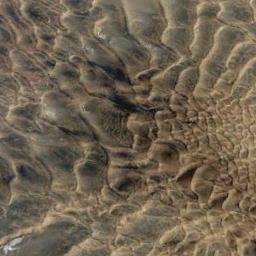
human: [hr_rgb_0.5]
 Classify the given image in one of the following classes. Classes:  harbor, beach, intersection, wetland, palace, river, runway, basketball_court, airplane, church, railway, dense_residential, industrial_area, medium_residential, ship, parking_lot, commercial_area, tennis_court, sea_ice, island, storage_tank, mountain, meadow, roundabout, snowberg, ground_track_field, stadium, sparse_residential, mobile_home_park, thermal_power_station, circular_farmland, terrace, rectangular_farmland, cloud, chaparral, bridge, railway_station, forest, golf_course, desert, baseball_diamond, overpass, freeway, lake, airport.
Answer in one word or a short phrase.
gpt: desert